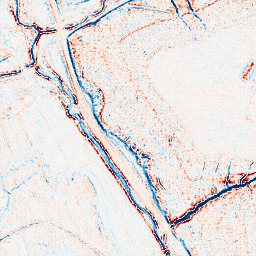
Category: edge_preserving
Decomposition family: anisotropic_diffusion
Decomposition parameters: iterations: 5
kappa: 100
gamma: 0.2
Upsampling method: sinc_blackman
Upsampling parameters: scale: 8
kernel_size: 16
Upsampling scale: 8